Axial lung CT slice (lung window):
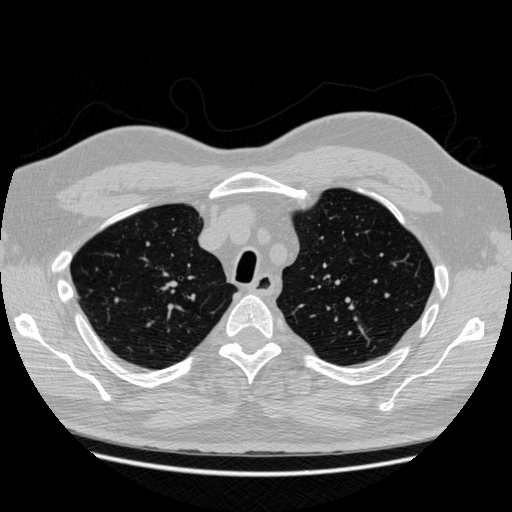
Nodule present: no